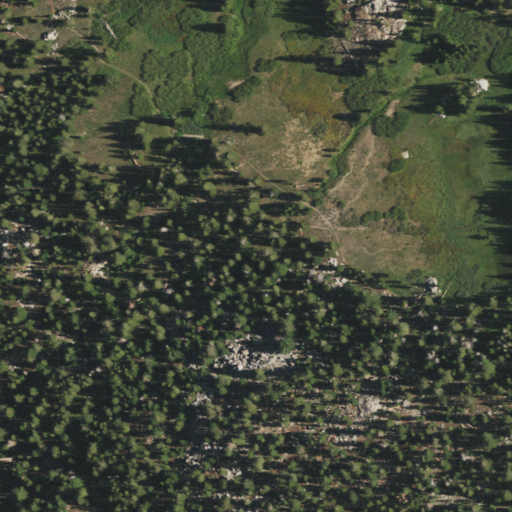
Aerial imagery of valley in California named Dixon Canyon containing evergreen forest, herbaceous wetlands, woody wetlands, and shrub